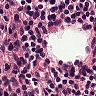
Metastatic tissue present: no